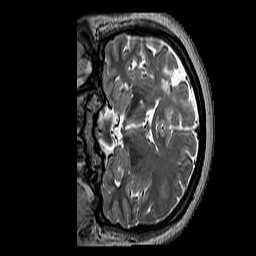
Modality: T2w
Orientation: coronal
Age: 31
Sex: female
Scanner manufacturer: siemens
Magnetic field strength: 3 T
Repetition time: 3.2 s
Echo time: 0.212 s